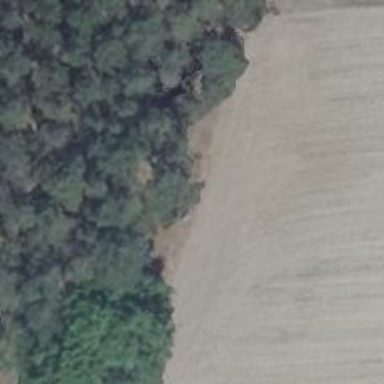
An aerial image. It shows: Hunting stand.